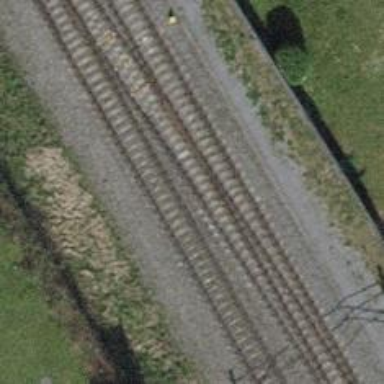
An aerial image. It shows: Single railway track with electrified contact line.